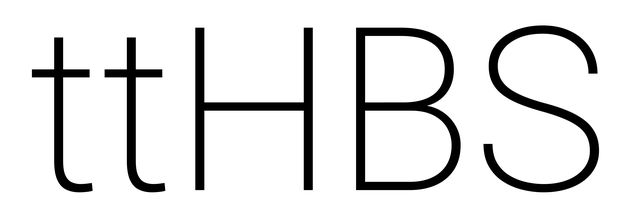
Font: Roboto_ExtraLight